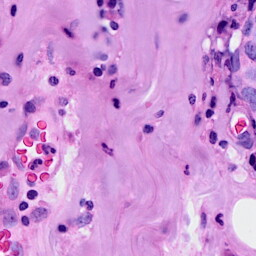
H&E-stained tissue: Breast